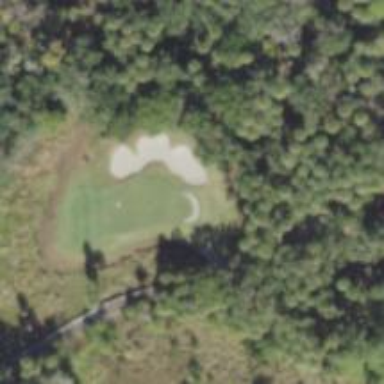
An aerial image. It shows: Golf hole.